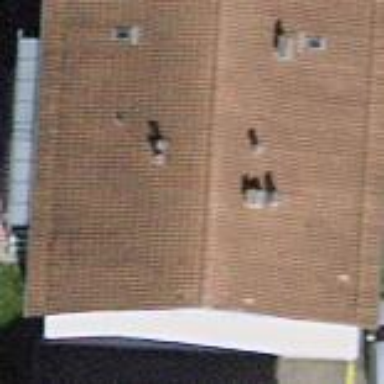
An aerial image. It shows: Building with tiled roof.